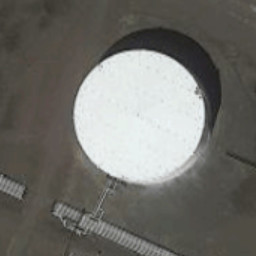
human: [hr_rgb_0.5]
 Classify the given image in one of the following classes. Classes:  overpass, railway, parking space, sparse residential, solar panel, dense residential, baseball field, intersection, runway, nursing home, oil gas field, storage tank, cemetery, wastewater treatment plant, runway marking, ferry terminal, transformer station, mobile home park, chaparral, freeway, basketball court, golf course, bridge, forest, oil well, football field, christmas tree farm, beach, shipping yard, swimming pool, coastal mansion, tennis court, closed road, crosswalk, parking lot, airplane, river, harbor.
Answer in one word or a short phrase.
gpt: storage tank